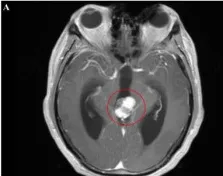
(A-C) Enhanced MRI showed marked heterogeneous enhancement.
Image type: radiology (mri)